Question: I want to make a book page scrolling effect like the picture below.
This is a Standby screen in Acer Liquid.
It shows a transparent layout slidable with many views on it, and the left-bottom corner shows a book page rolling-up effect. The corner rolled is draggable and transparent.
If I slide the views, the corner rolled shows the views' moving with transparent.
That is what I don't know how to do.
I did the corner rolled with a screenshot bitmap. Take a screenshot and roll it up... That's what I did. And that means the corner rolled will be no change if I slide the views.. because it is a picture!
Does anybody know how to do that?

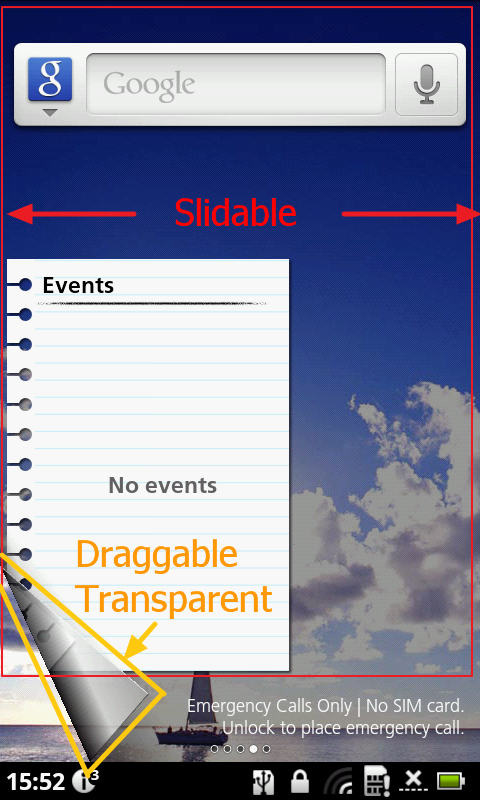
Answer: There is an open source library you can use. <URL>